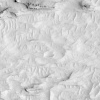
Atmospheric dust classification: not_dusty